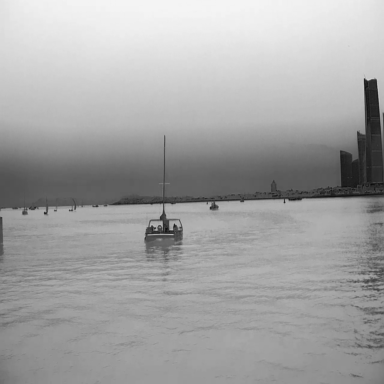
There is a container_ship in the infrared image.